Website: bh-photo
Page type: customer-info-address
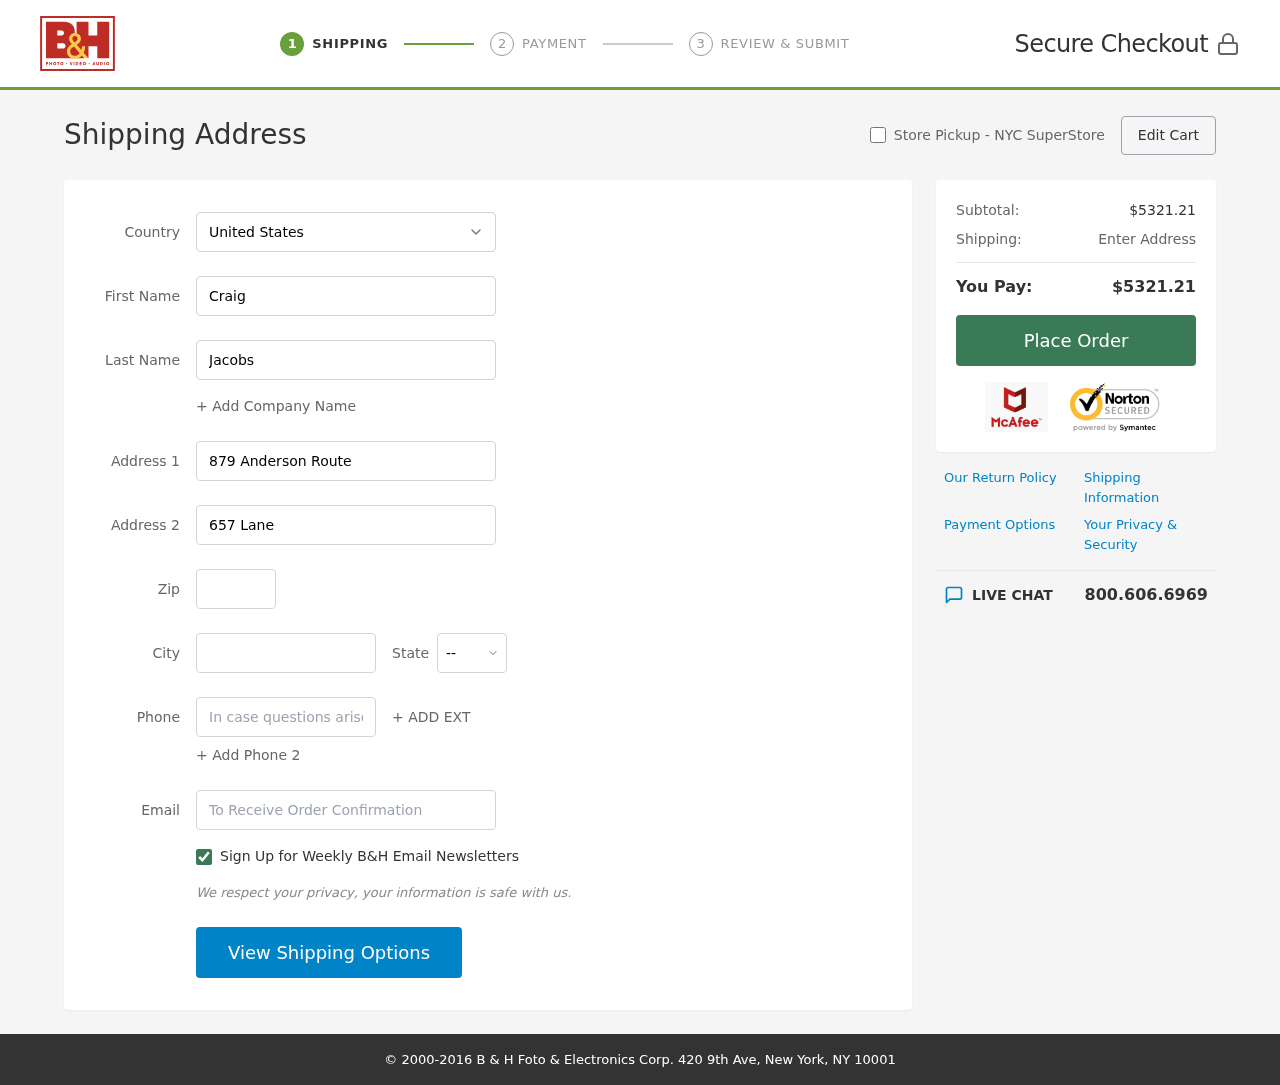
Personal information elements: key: PII_CITY
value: Rhondaland
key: PII_COUNTRY
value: United States
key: PII_EMAIL
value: craig.jacobs@hotmail.com
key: PII_FIRSTNAME
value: Craig
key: PII_LASTNAME
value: Jacobs
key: PII_PHONE
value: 4798442270
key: PII_POSTCODE
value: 75115
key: PII_STATE_ABBR
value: MS
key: PII_STREET
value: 879 Anderson Route
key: PII_STREET2
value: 657 Lane Glen
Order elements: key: ORDER_SUBTOTAL
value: $5321.21
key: ORDER_TOTAL
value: $5321.21